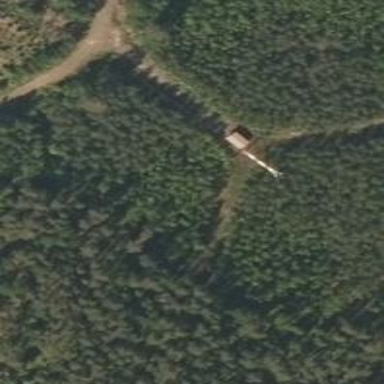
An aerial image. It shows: Mast tower used for communication.